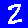
Digit: 2